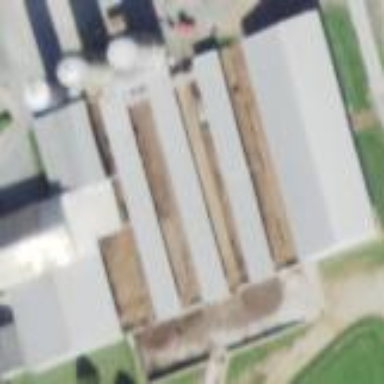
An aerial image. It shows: Cowshed building.